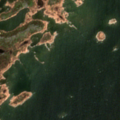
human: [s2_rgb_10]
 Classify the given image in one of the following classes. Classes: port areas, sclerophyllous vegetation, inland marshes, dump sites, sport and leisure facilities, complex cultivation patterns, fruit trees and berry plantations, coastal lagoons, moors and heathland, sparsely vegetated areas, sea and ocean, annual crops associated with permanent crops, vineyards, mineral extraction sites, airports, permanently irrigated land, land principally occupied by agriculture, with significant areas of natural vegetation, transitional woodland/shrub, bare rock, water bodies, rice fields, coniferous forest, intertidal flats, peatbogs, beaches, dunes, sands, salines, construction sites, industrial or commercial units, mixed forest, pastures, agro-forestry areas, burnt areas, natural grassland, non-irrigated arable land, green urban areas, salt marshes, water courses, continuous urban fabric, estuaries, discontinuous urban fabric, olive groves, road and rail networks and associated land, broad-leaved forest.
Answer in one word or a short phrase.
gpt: coniferous forest, transitional woodland/shrub, sea and ocean